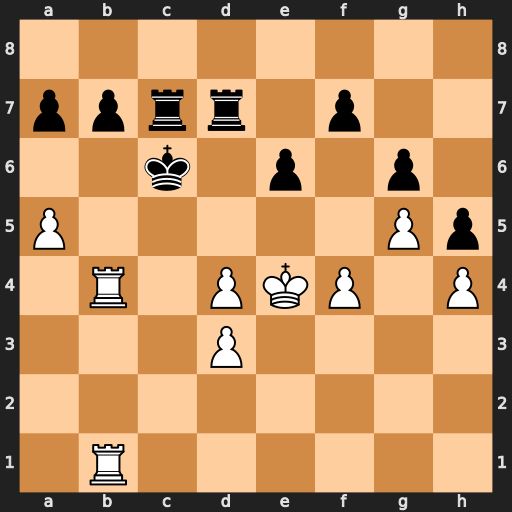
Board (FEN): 8/pprr1p2/2k1p1p1/P5Pp/1R1PKP1P/3P4/8/1R6
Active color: w
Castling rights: -
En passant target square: -
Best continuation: Rb6+ axb6 Rxb6#